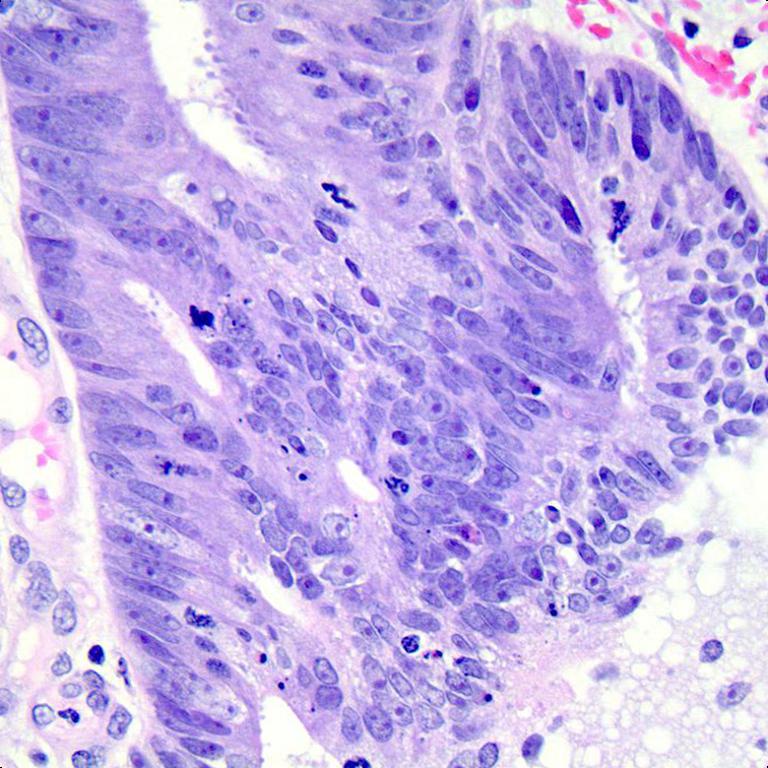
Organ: colon
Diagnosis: adenocarcinomas